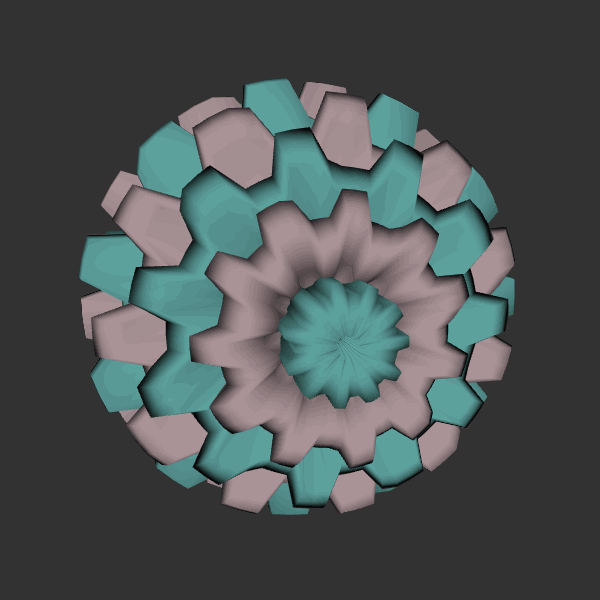
Background: dark